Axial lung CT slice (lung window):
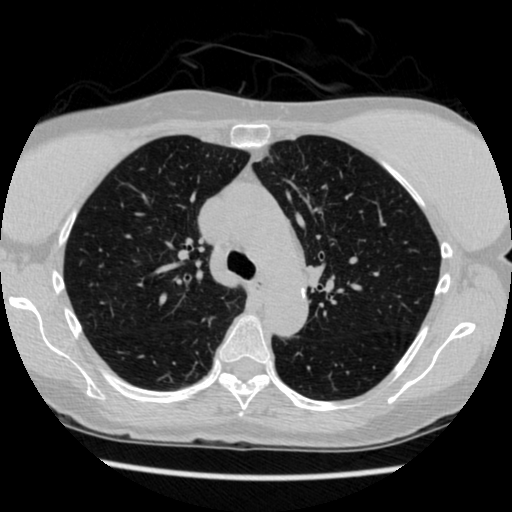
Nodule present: no